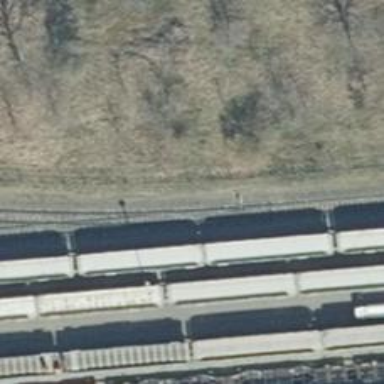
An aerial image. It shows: Railway switch.